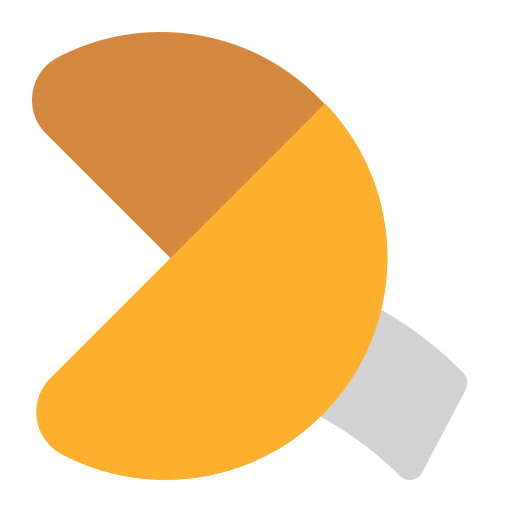
fortune cookie flat